Question: I have a TCP client program and which needs to communicate with servers embedded in devices.
There can be 1000's of devices which need to be controlled through the single client program. Since the number of these devices (i.e. tcp servers) is large, so they have to be behind different routers
so the scenerio is like
client ----- "router1"----server1, server 2, server3...server_255
'''
----- "router2" ---server1, server 2...server_255
'''

Since client and server programs are in different networks, so which is the most easiest way to establish communication between client and the servers?
Though it seems simple client-server programming, but the issue is with the NAT , networking translation here. The servers are behind a different private networks
So I am looking forward for resolving the NAT problem here. (e.g. like port forwarding, but not sure)
Note: My client and devices are still in my network, so security is not a main concern.
Many Thanks in advance.
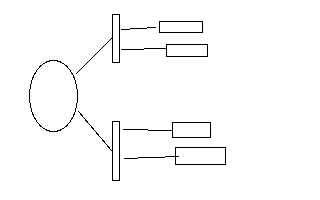
Answer: Your illustration shows multiple endpoints behind each NAT-based router. If you're using a port-forwarding approach, then you'll need to register a different port number for each endpoint in your various routers. It would be a pain to track and configure, but would allow your central management server instant access to each of your endpoints.
If you control the software on your endpoints, you can have them poll a central server for instructions. No configuration would be needed in the routers because the requests originate from the private side. The amount of traffic would be trivial, assuming the typical message from the server is something like "OK". The downside is that delivery of an instruction by the central server wouldn't be instantaneous. The client won't know a message is available until its next polling interval.
Somewhere between the two extremes, but at an added cost, is a distributed management approach. If you already have a server behind each NAT router, you can have it relay instructions to each of the endpoints. Your central management server can control a small handful of local management servers, one behind each NAT firewall, and each of those servers will have direct access to the endpoints within its same LAN.